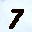
Label: 7